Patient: sex F, age 56
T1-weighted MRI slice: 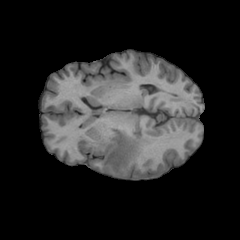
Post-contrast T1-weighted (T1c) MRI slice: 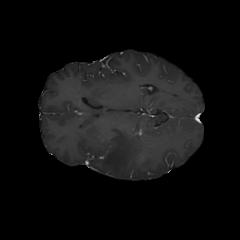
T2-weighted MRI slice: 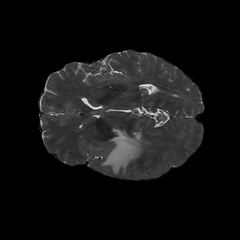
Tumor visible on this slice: yes
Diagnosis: Glioblastoma, IDH-wildtype
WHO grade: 4